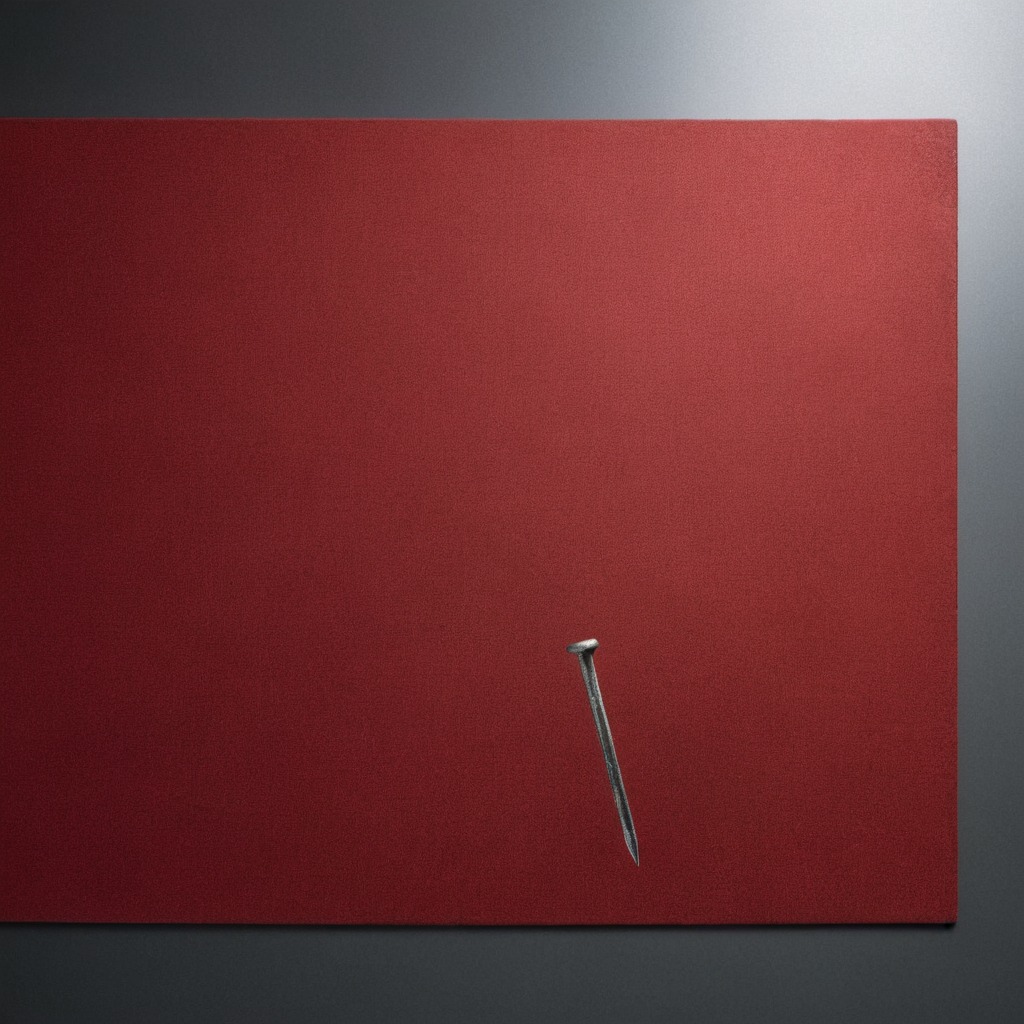
An iron nail is lying on the granite tabletop.